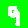
Digit: 9